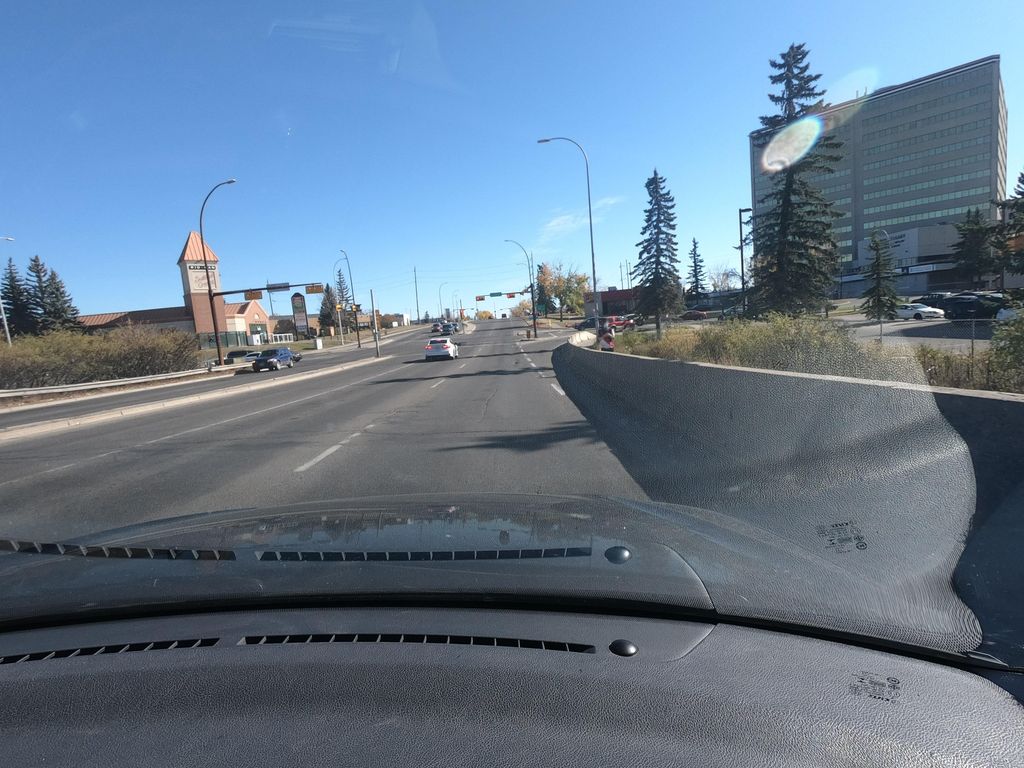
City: calgary